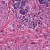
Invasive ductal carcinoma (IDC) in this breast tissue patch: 1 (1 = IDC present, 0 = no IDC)